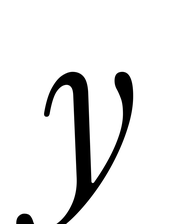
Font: InstrumentSerif-Italic